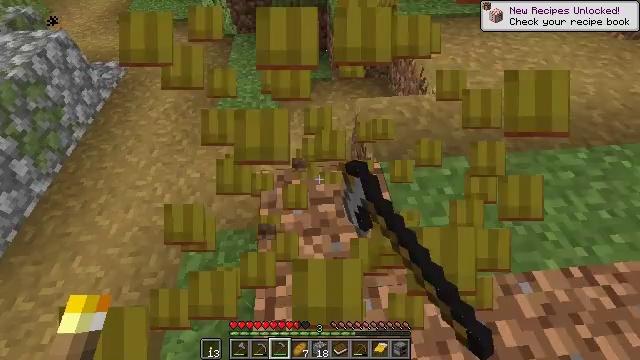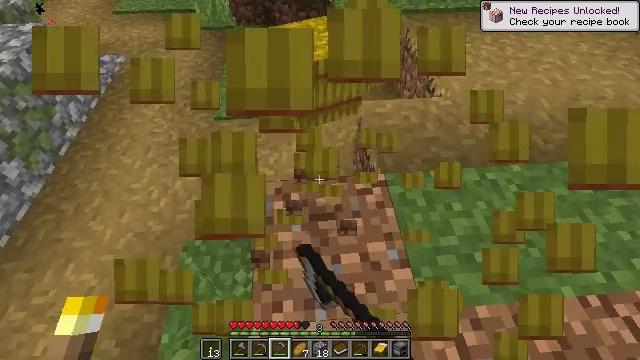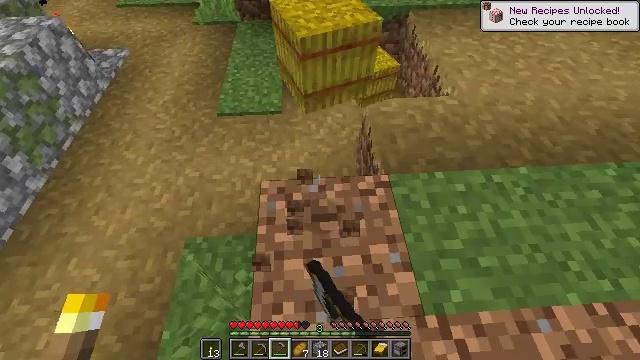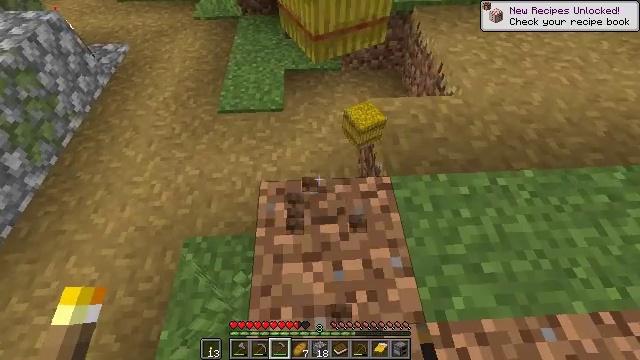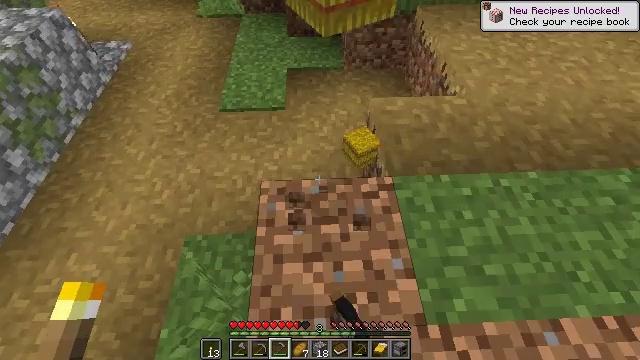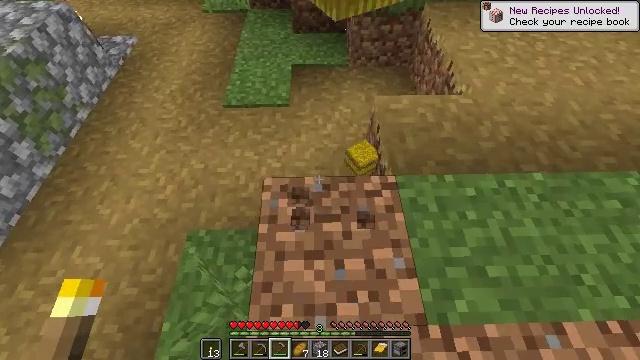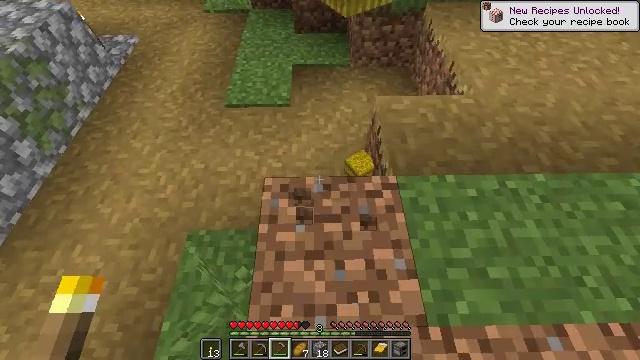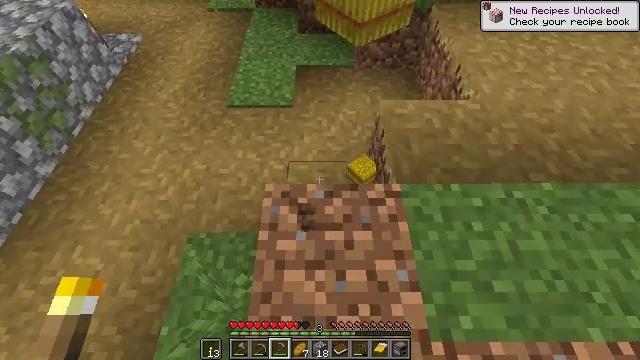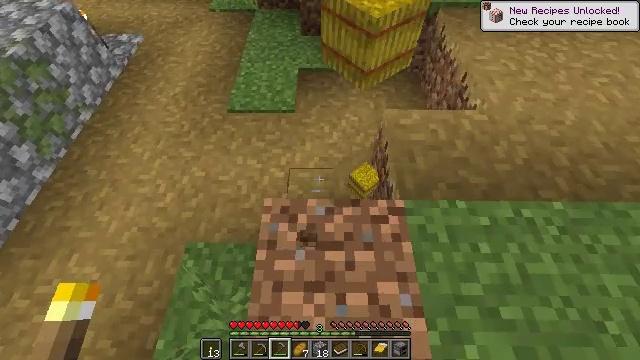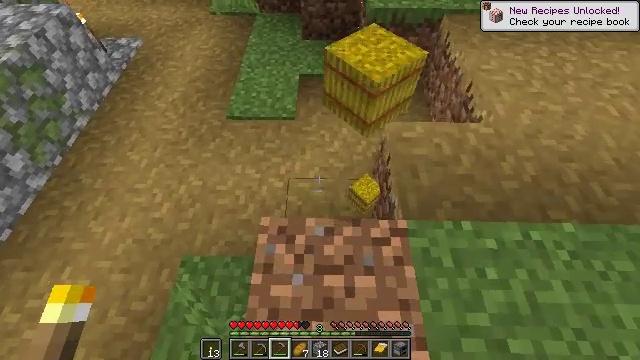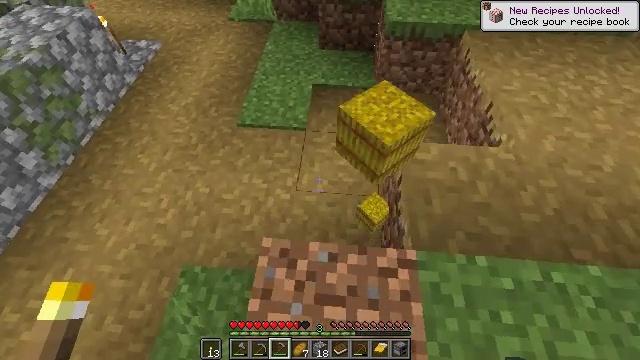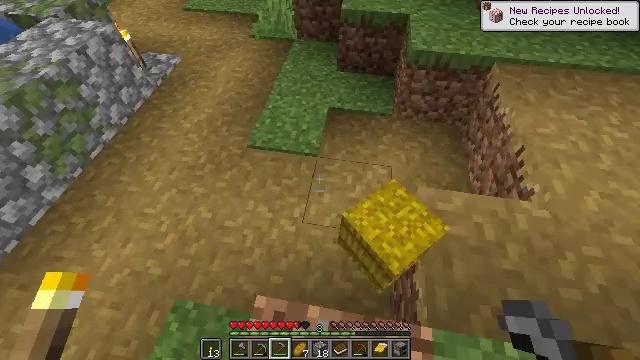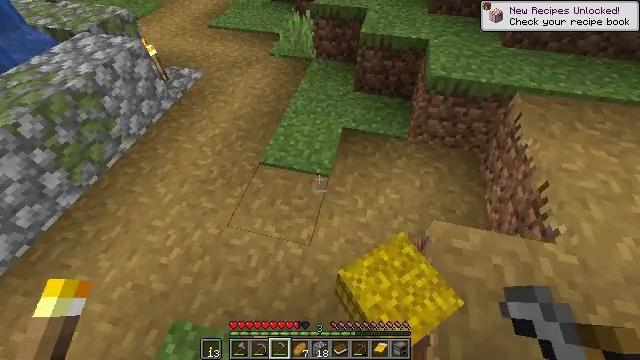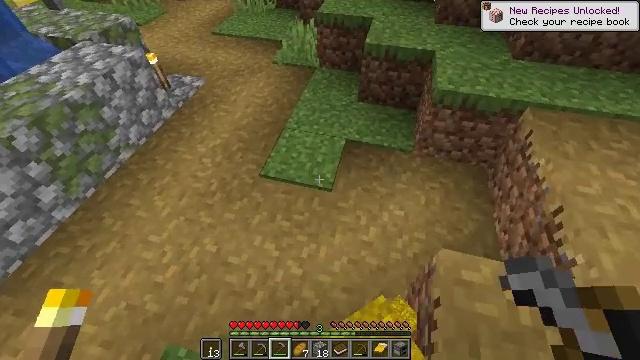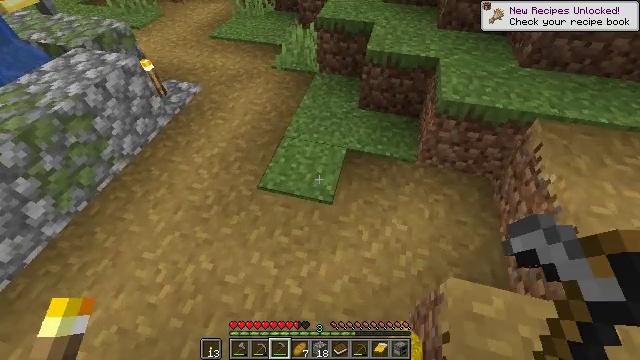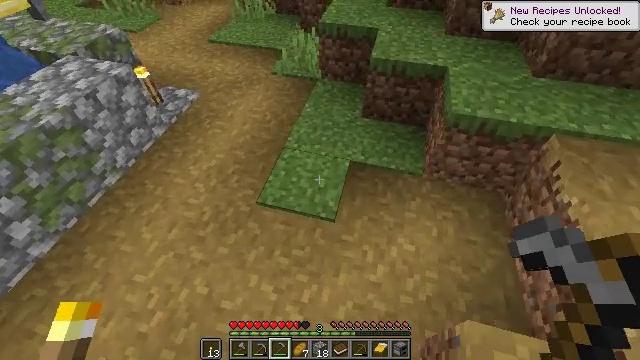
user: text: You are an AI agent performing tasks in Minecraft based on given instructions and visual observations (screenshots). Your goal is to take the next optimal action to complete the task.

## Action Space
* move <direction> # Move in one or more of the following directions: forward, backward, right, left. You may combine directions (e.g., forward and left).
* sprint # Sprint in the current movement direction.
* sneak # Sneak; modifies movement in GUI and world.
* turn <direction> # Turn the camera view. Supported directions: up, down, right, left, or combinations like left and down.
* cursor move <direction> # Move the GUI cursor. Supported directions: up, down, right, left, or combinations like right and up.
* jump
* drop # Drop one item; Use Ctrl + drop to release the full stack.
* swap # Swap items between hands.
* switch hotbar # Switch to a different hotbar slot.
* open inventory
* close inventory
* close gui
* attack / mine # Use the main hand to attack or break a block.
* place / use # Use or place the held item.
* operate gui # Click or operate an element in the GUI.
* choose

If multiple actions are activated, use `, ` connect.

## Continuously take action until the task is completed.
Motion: motion action
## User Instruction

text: Mine the bell from its post.
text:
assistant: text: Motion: turn down, attack / mine
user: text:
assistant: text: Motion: turn left, attack / mine
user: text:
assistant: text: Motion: attack / mine
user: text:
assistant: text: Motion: no_op
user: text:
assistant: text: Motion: turn left
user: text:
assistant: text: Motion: no_op
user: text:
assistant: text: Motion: move forward
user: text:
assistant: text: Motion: move forward
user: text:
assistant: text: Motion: move forward
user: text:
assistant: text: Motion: move forward, turn left
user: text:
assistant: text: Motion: move forward, turn left and up
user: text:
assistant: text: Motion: move forward, turn left and up
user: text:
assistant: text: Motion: move forward
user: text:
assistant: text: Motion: move forward
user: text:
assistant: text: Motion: move forward
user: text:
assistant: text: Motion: move forward, turn left
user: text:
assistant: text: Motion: turn down
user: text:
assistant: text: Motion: turn down
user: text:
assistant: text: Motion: turn down
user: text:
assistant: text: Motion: turn down
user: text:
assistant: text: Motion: turn down
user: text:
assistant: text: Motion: no_op
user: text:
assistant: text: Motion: move forward
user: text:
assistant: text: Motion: move forward, turn left and up
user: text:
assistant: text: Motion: move forward, sprint, turn left and up
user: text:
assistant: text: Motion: move forward, sprint, turn left and up
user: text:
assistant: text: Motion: move forward, sprint, turn left and up
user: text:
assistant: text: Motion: move forward, sprint
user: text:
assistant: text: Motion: move forward, sprint
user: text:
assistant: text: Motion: move forward, sprint